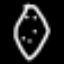
Label: diamond